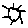
Label: sun